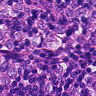
Metastatic tissue present: yes